Question: I want to create a copy of the contents of my inside an attribute of the other .

---
I tried to accomplish this with jQuery and I did it as follows:
HTML:
'''
<ul class="main">
<li>Alpha</li>
<li>Beta</li>
<li>Gamma</li>
<li>Delta</li>
</ul>
<ul class="clone">
<li>content 1</li>
<li>content 2</li>
<li>content 3</li>
<li>content 4</li>
</ul>
<ul class="clone">
<li>content 1</li>
<li>content 2</li>
<li>content 3</li>
<li>content 4</li>
</ul>
[..etc..]
'''
jQuery:
'''
var Alpha = $('ul.main li:nth-child(4n+1)').text();
var Beta = $('ul.main li:nth-child(4n+2)').text();
var Gamma = $('ul.main li:nth-child(4n+3)').text();
var Delta = $('ul.main li:nth-child(4n+4)').text();
$('ul.clone li:nth-child(4n+1)').attr('data-content', Alpha);
$('ul.clone li:nth-child(4n+2)').attr('data-content', Beta);
$('ul.clone li:nth-child(4n+3)').attr('data-content', Gamma);
$('ul.clone li:nth-child(4n+4)').attr('data-content', Delta);
'''
<URL>
The problem is that I have to write for every li a ':nth-child()' so to resolve the problem I want to create a for 'nth-child(Xn+X)', because if I have 100 items in the '.main' list I want to clone this 100 items to all other '.clone' lists (that respectively have 100 items) in 'data-content'.
Is there a better way to do this dynamically instead of writing <URL> for every li?
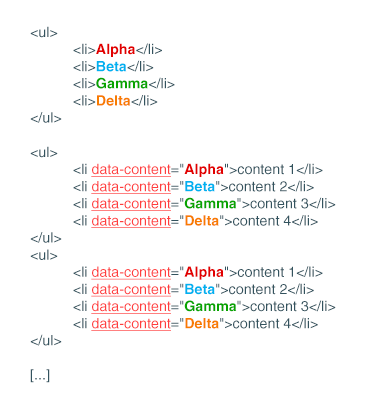
Answer: Solutions involve looping over the array of contents gathered from '.main'. There are many possibilities. You can easily get the contents as an array via '.map':
'''
var contents = $(".main li").map(function () {
// $(this).text() is more compatible but more expensive
return this.textContent;
}).get();
'''
Then, rather than using ':nth-child' you can get the element's relative index via the '.index' method.
'''
$(".clone li").attr("data-content", function () {
return contents[$(this).index()];
});
'''
<URL>